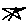
Label: star